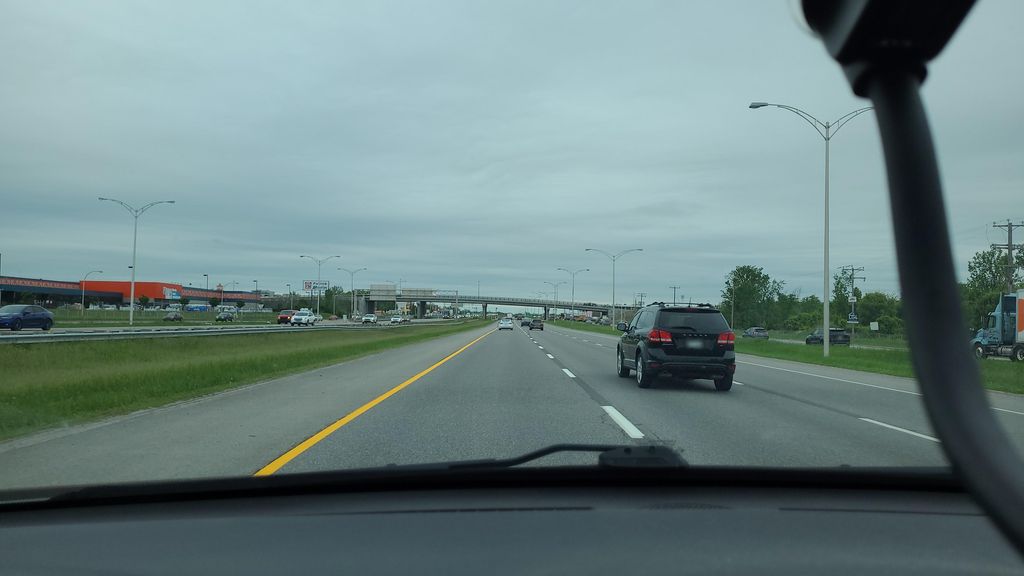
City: montreal